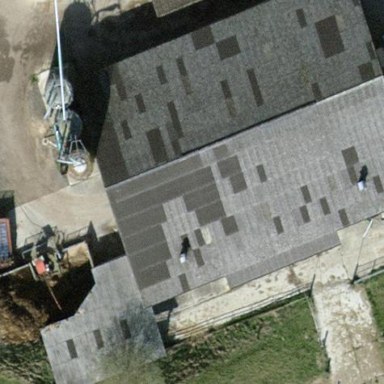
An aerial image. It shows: Farm auxiliary building with gabled roof.